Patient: sex M, age 32
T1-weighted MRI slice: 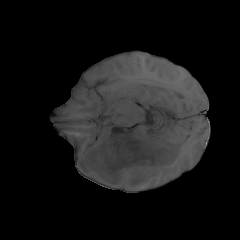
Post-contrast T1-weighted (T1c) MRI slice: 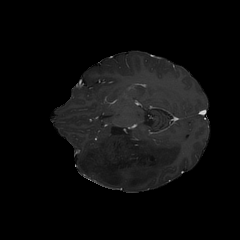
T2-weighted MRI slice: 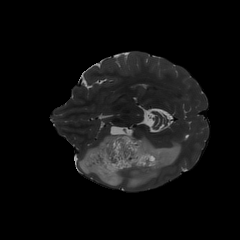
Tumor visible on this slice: yes
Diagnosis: Astrocytoma, IDH-mutant
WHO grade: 2